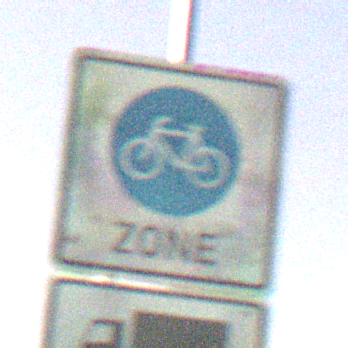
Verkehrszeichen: BeginnFahrradzone
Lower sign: MehrspurigeFahrzeugeFrei3
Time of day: Night
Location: Outdoor (Nature)
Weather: Clear
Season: NotSpecified
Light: Natural